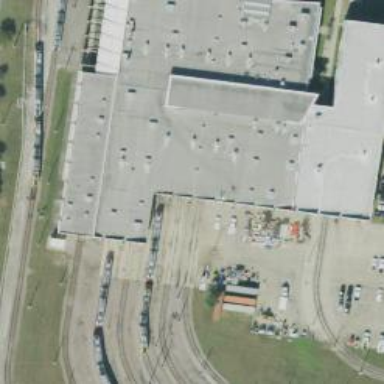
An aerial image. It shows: Light rail service yard with electrified contact lines. Building passage tunnel is also visible in the scene.